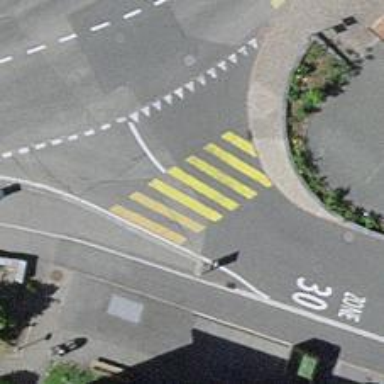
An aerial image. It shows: Marked road crossing.